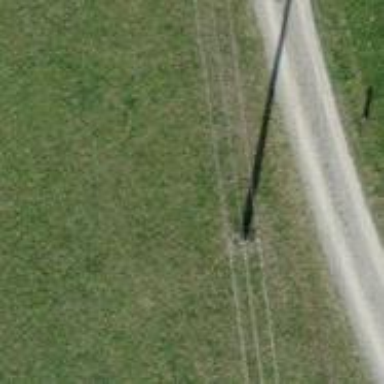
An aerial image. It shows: Concrete power pole.